Aerial crown-view tile of a tropical tree (Barro Colorado Island, Panama), acquired 20240813:
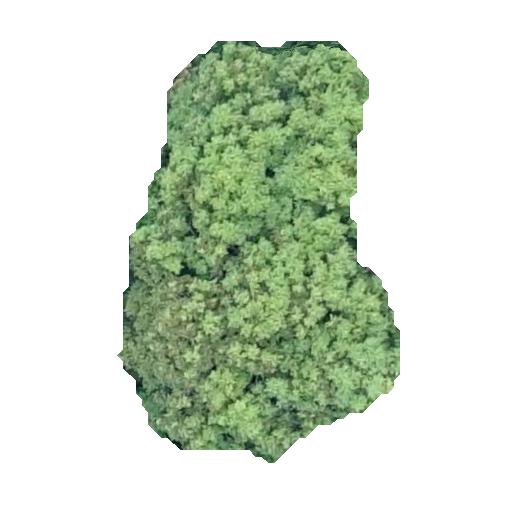
Species: Tachigali panamensis
GBIF accepted scientific name: Tachigali panamensis
Crown area: 132.037 m²